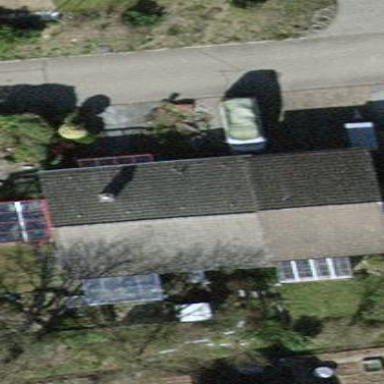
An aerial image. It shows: Detached building with gabled roof.